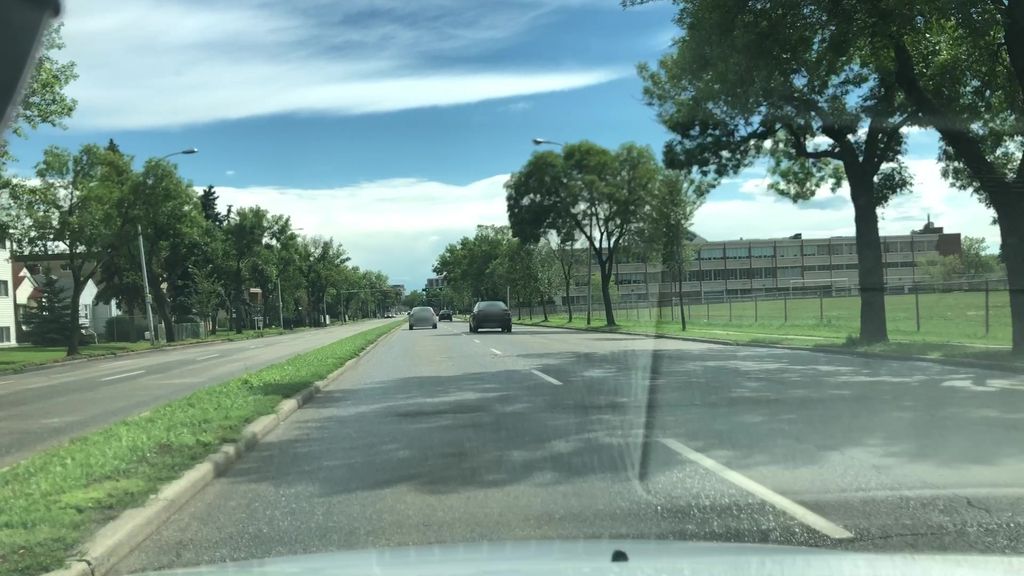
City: edmonton